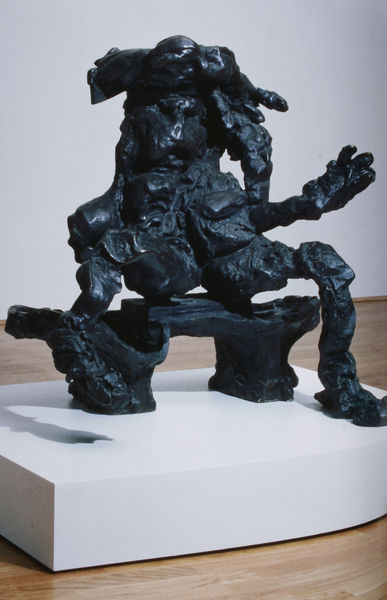
Titel: Seated Figure on a Bench, Sitzende Figur auf einer Bank
Künstler: Willem De Kooning
Standort: London
Institution: Tate Gallery
Schlagwörter: hand, schatten, weiß, sitzen, holz, licht, marmor, schwarz, wand, arm, sockel, boden, figur, sitzend, skulptur, statue, parkett, bronze, plastik, plinthe, foto, photo, socel